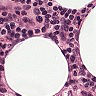
Metastatic tissue present: no